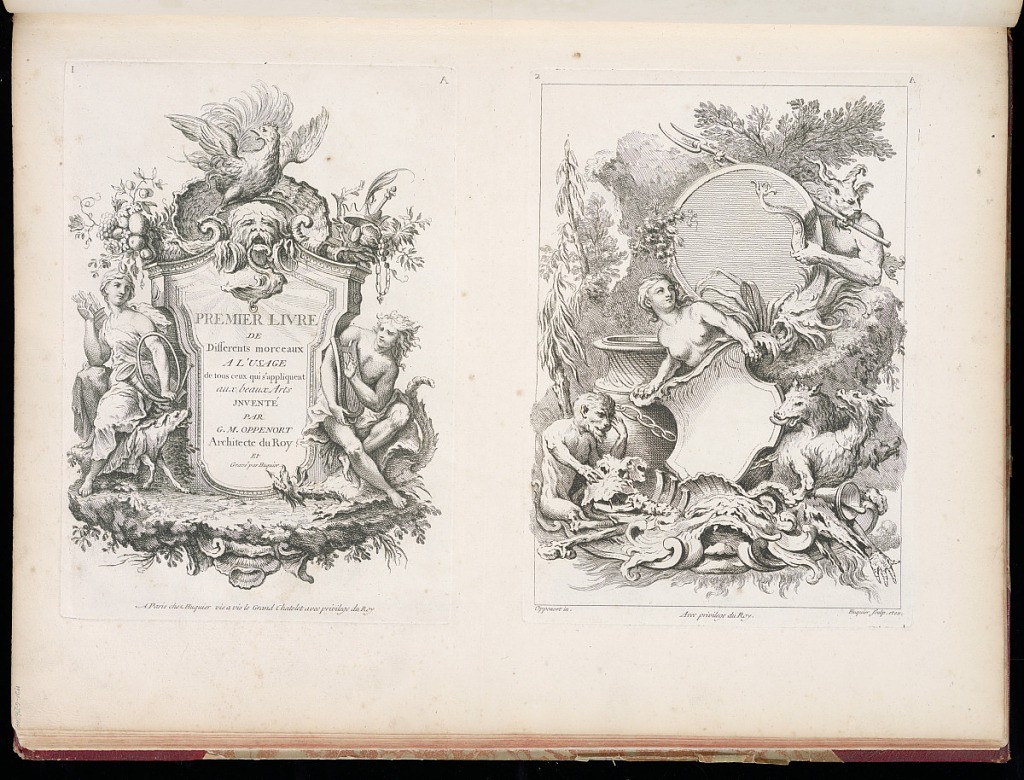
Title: Title Page
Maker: Gilles-Marie Oppenord, French, 1672–1742
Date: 1749-1761
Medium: Etching and engraving on laid paper
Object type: Bound print
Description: Page printed with two plates. The left plate features an architectural cartouche with the title printed in the center. The right plate is full of grotesque creatures, two holding cartouches, set in a landscape. Both plates are numbered; the right plate is signed.